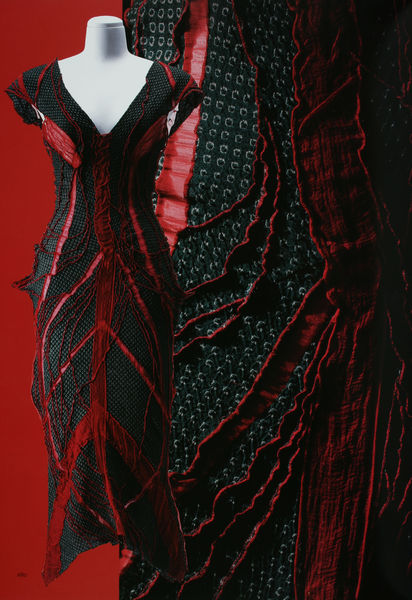
Titel: Kleid
Künstler: Fukuko Ando
Standort: Kyoto (Japan)
Institution: Kyoto Costume Institute
Schlagwörter: weiß, grün, ausschnitt, elegant, kleid, kleider, schwarz, rot, mode, falten, schnüre, stoffe, detail, foto, fotografie, blut, geflecht, adern, gewebe, applikation, v ausschnitt, ärmellos, montage, karmesin